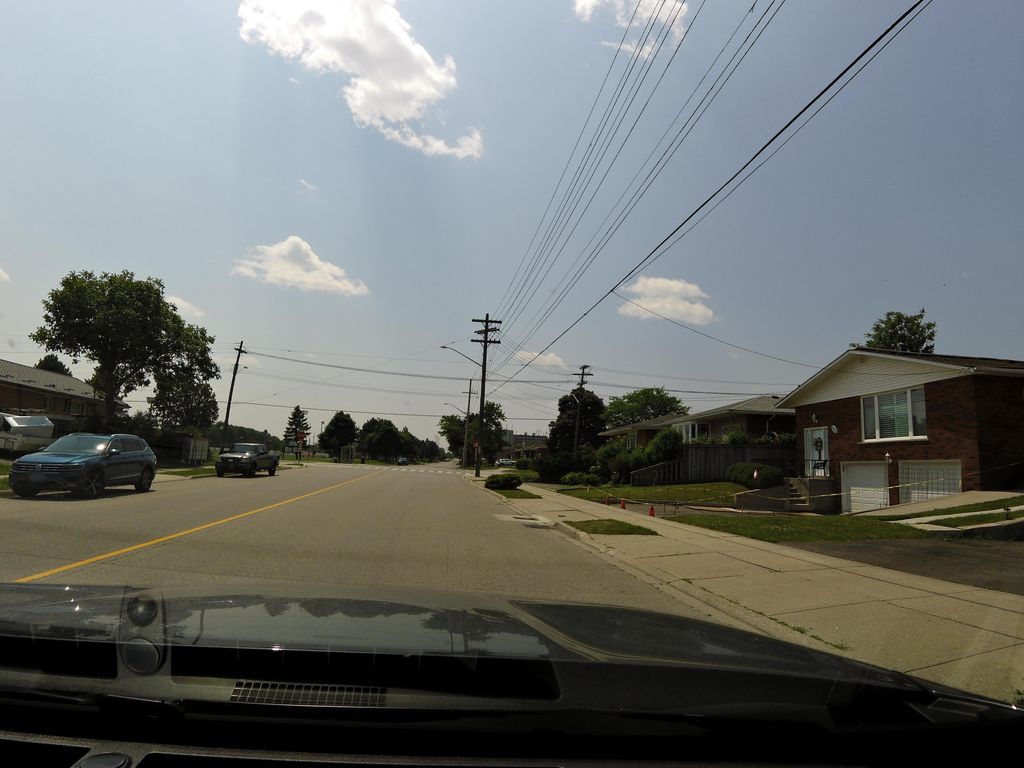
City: hamilton